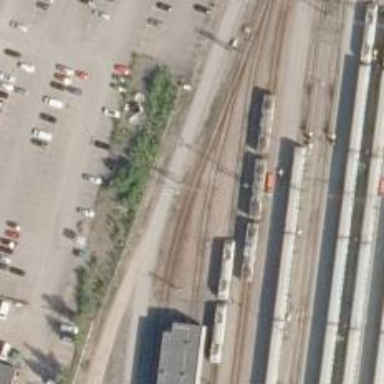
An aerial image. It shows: Railway signal.